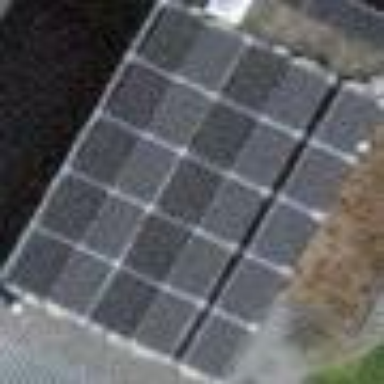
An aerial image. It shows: Solar power generator using photovoltaic panels.